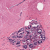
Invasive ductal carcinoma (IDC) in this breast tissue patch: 0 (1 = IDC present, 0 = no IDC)